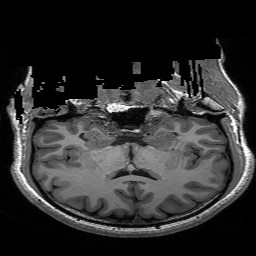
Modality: T1w
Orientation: sagittal
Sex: male